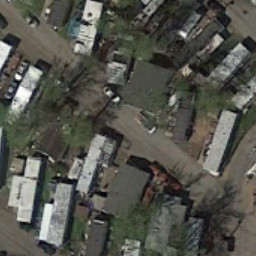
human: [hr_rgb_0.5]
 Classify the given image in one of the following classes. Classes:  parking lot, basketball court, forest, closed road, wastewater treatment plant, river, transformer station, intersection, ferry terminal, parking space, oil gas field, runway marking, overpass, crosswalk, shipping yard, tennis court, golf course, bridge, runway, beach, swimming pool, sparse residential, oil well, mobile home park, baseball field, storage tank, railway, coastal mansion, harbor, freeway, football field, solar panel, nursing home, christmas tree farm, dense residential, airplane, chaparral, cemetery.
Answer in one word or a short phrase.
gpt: mobile home park